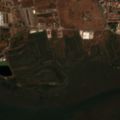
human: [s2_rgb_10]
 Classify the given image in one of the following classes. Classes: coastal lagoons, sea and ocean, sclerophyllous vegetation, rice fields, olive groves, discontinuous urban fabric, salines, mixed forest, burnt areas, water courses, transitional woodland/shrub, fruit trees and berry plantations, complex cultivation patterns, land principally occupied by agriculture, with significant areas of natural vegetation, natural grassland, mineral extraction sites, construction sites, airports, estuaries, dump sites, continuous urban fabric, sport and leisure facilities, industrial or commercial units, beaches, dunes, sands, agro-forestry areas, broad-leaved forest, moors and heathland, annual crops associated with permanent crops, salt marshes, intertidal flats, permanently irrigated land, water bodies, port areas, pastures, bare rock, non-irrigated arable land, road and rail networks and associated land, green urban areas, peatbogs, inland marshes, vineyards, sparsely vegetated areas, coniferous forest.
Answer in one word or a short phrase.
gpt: continuous urban fabric, industrial or commercial units, complex cultivation patterns, salt marshes, salines, estuaries